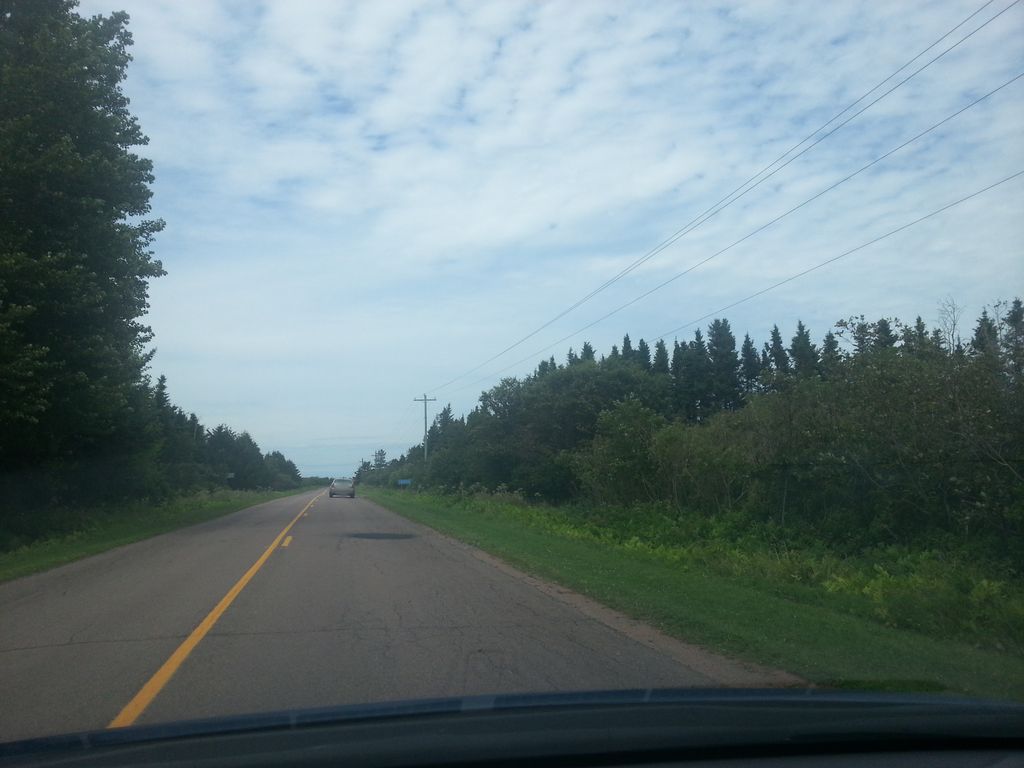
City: charlottetown